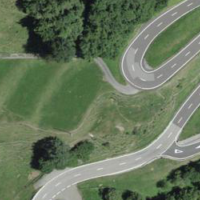
EUNIS habitat code: 45
Species observed at this site:
Vincetoxicum hirundinaria